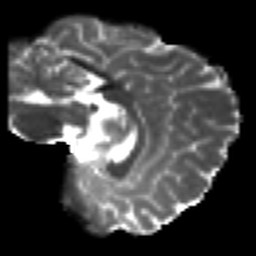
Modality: T2w
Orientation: sagittal
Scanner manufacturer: siemens
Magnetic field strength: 3 T
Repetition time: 7.8 s
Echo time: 0.09 s